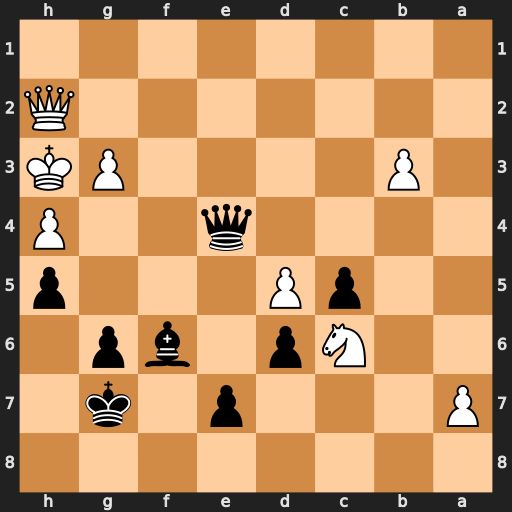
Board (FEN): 8/P3p1k1/2Np1bp1/2pP3p/4q2P/1P4PK/7Q/8
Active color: b
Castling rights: -
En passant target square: -
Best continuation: Qf5+ Kg2 Qxd5+